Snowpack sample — Loveland Pass, Silver Plume, Colorado, USA (2/11/26, 12:00 PM MST)
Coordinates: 39.663, -105.886
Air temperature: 35 °F
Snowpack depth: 82 cm
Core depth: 30 cm
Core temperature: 28.4 °F
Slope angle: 13°, slope face: 12°
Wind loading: high
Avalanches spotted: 1
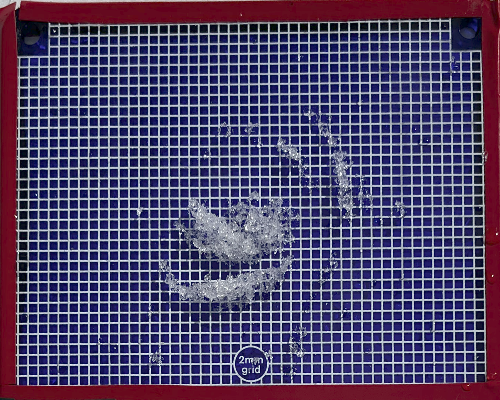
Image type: profile
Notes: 1 small avalanche spotted on the north side of the bowl, lots of wind loading